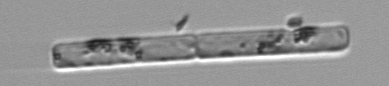
Label: Guinardia_delicatula